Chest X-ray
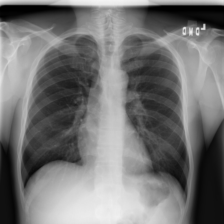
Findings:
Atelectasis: negative
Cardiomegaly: negative
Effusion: negative
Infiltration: negative
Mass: negative
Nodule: negative
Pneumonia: negative
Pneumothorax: negative
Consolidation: negative
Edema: negative
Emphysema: negative
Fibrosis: negative
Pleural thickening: negative
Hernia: negative